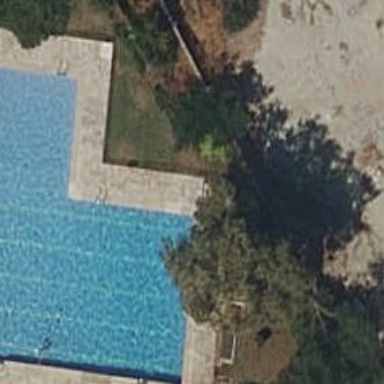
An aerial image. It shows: Swimming pool located in leisure land.